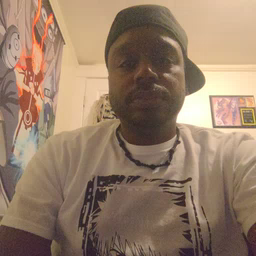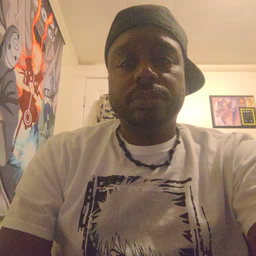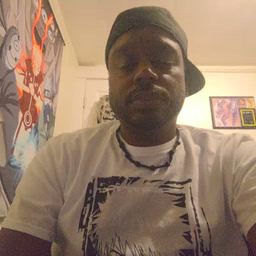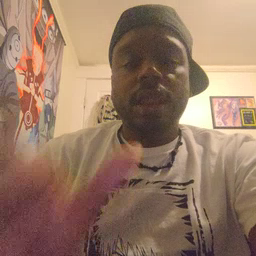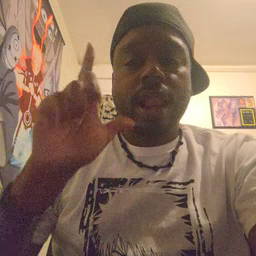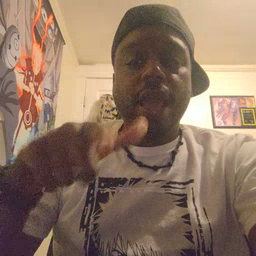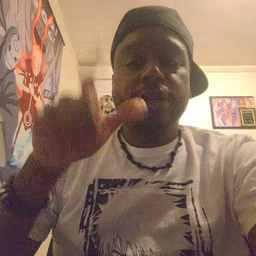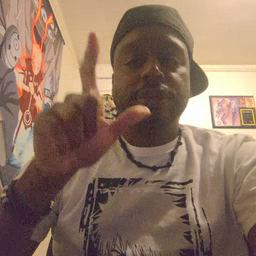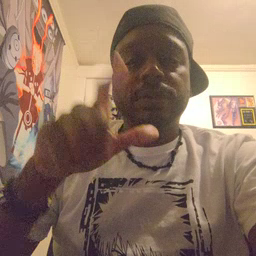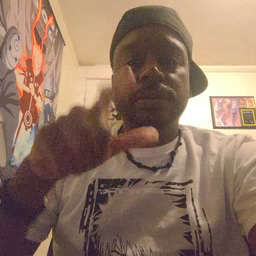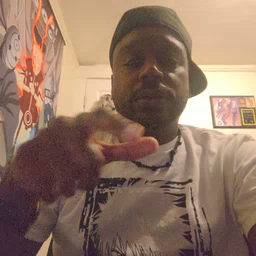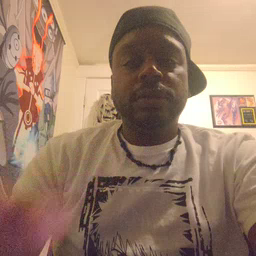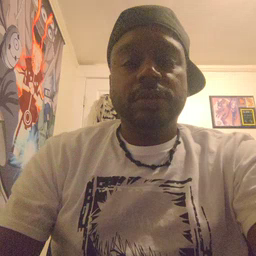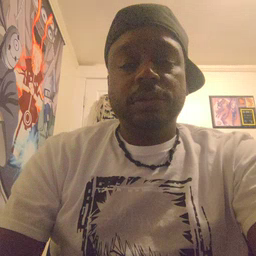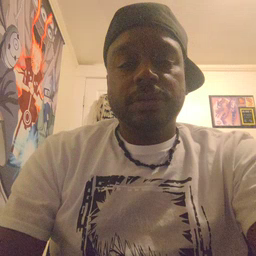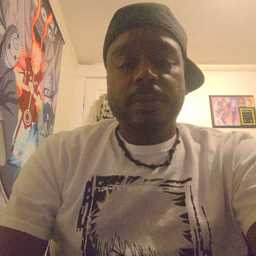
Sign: later